Question: Clicking the 'QTableView' "" prints out its row number # .
But in source model's 'self.items' this item corresponds to the number # 3. How to get a "real" Source Model's Item's row number - a number it really corresponds to?

'''
from PyQt4.QtCore import *
from PyQt4.QtGui import *
import sys
class Model(QAbstractTableModel):
def __init__(self, parent=None, *args):
QAbstractTableModel.__init__(self, parent, *args)
self.items = ['Item_A_001','Item_A_002','Item_B_001','Item_B_002']
def rowCount(self, parent=QModelIndex()):
return len(self.items)
def columnCount(self, parent=QModelIndex()):
return 1
def data(self, index, role):
if not index.isValid(): return QVariant()
elif role != Qt.DisplayRole:
return QVariant()
row=index.row()
if row<len(self.items):
return QVariant(self.items[row])
else:
return QVariant()
class Proxy(QSortFilterProxyModel):
def __init__(self):
super(Proxy, self).__init__()
def filterAcceptsRow(self, row, parent):
if '_B_' in self.sourceModel().data(self.sourceModel().index(row, 0), Qt.DisplayRole).toPyObject():
return True
return False
class MyWindow(QWidget):
def __init__(self, *args):
QWidget.__init__(self, *args)
tableModel=Model(self)
proxyModel=Proxy()
proxyModel.setSourceModel(tableModel)
self.tableview=QTableView(self)
self.tableview.setModel(proxyModel)
self.tableview.clicked.connect(self.viewClicked)
self.tableview.horizontalHeader().setStretchLastSection(True)
layout = QVBoxLayout(self)
layout.addWidget(self.tableview)
self.setLayout(layout)
def viewClicked(self, indexClicked):
print 'index of proxy row', indexClicked.row()
if __name__ == "__main__":
app = QApplication(sys.argv)
w = MyWindow()
w.show()
sys.exit(app.exec_())
'''
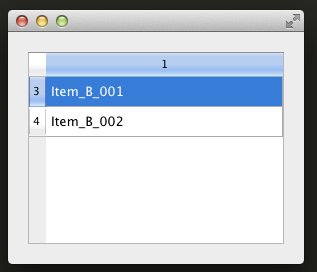
Answer: I think you could use the 'QAbstractProxyModel::mapToSource()' function to return the model index in the source model that corresponds to the index in the proxy model. I.e. (not sure about Python syntax):
'''
def viewClicked(self, indexClicked):
print 'index of proxy row', self.proxyModel.mapToSource(indexClicked).row()
'''